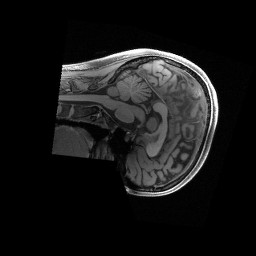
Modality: T1w
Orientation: sagittal
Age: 27
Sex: female
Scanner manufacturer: siemens
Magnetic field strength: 3 T
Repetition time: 2.4 s
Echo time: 0.00222 s